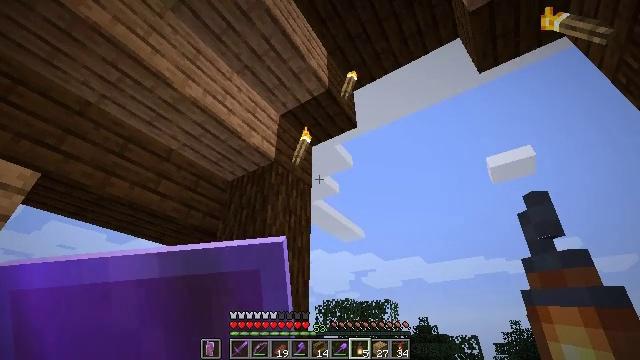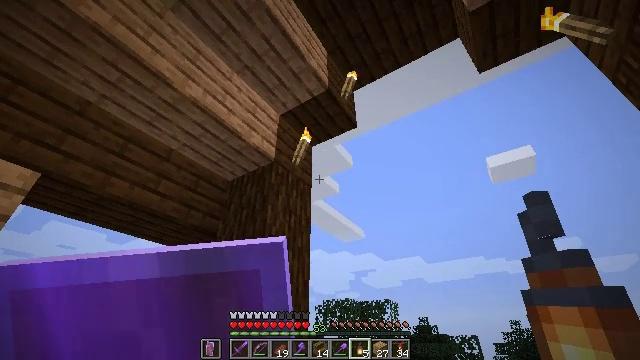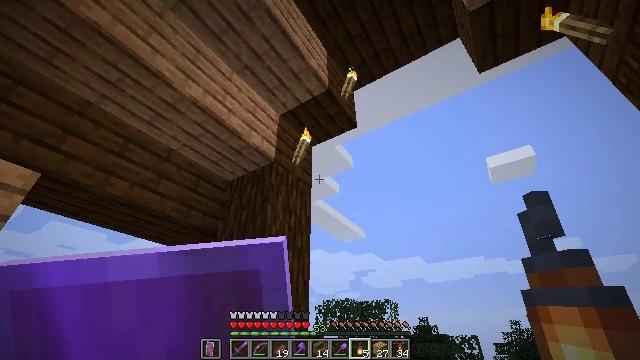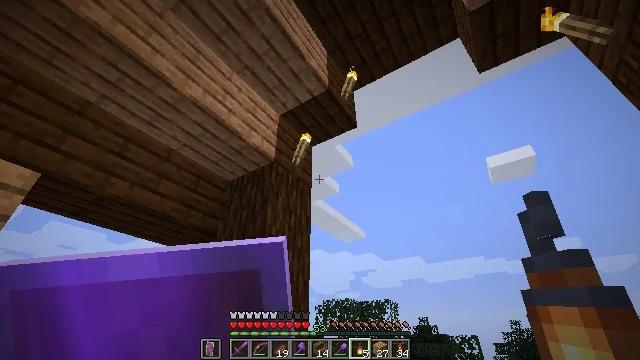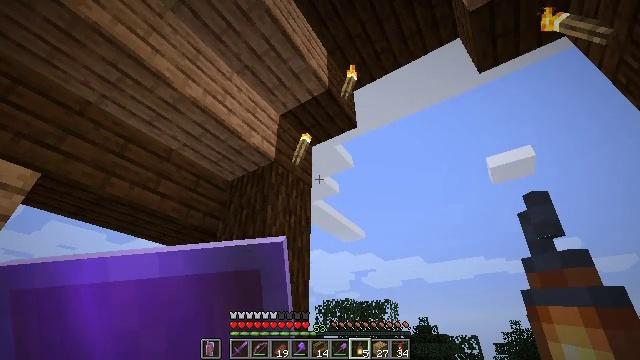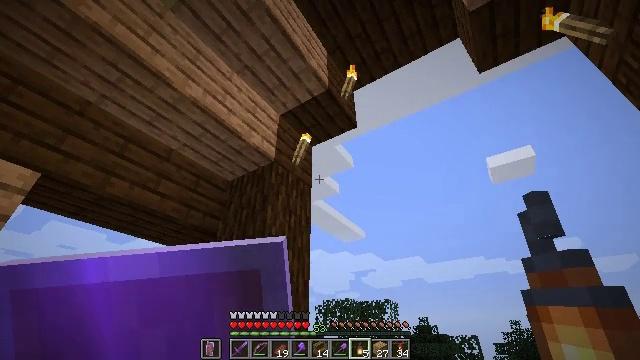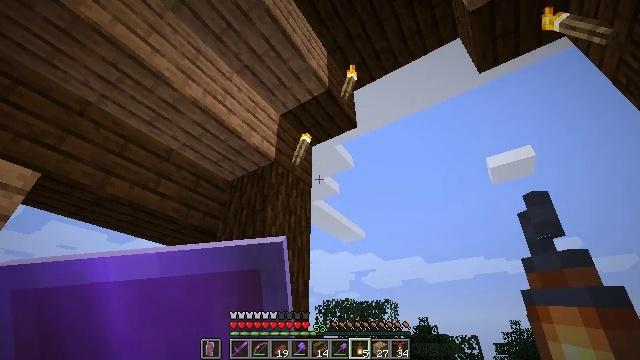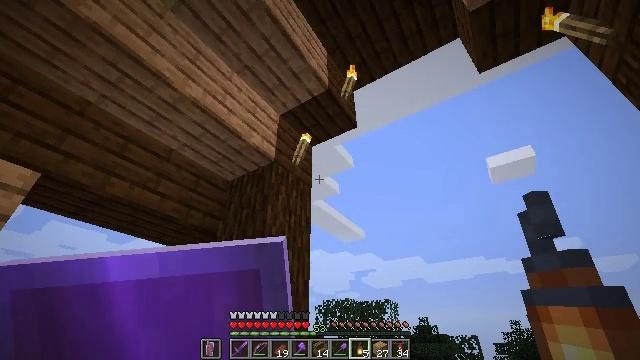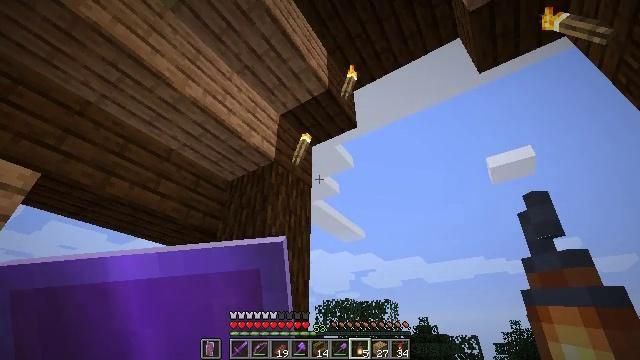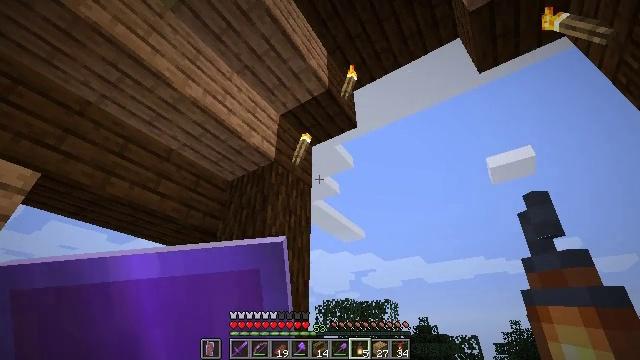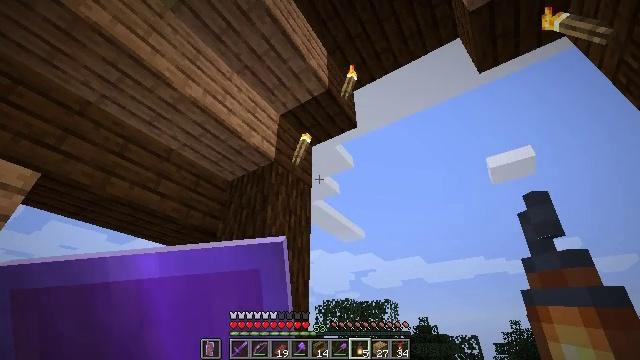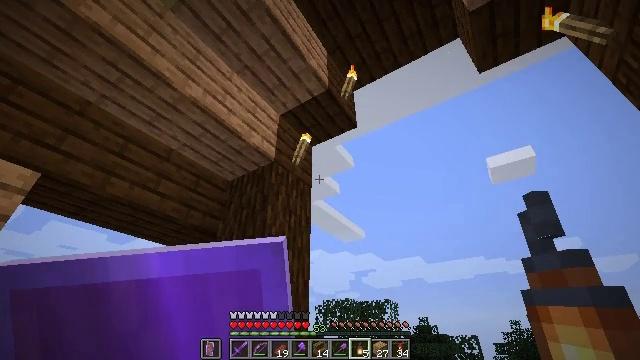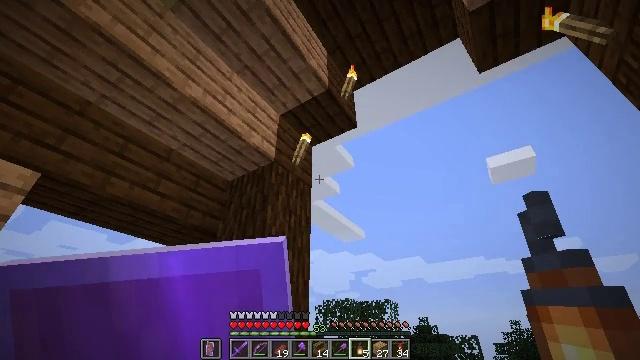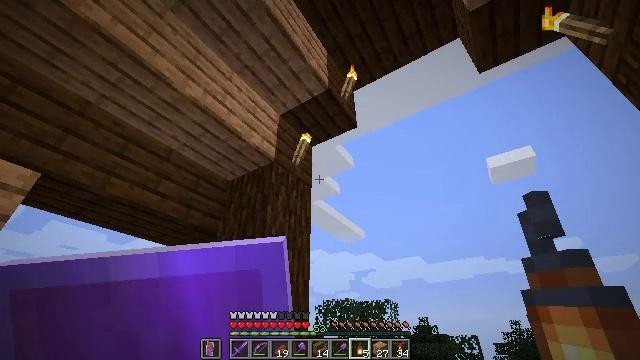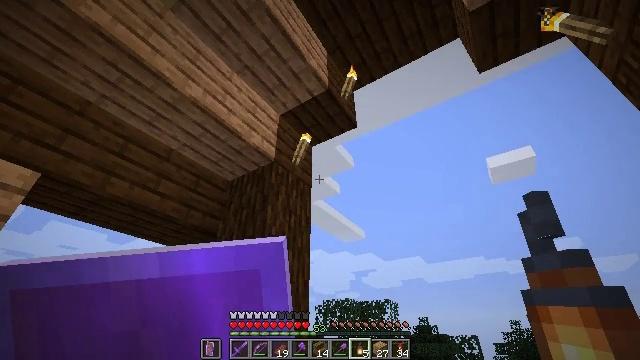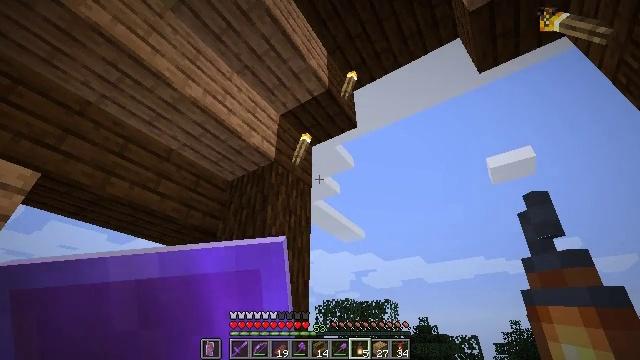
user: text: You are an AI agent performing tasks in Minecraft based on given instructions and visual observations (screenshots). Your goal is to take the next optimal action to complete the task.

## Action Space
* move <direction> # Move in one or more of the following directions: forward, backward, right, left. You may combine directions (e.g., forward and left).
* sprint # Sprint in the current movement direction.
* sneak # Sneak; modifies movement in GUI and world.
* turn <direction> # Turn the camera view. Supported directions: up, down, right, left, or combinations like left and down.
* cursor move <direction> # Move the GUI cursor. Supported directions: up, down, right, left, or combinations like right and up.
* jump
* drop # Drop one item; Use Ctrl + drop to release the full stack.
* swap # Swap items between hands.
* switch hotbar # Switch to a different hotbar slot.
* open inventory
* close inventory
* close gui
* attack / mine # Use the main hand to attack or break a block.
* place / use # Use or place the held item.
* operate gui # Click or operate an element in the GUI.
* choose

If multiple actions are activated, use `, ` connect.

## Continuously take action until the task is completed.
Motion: motion action
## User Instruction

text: Attack the crafting table to break it.
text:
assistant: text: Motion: no_op
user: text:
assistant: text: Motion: no_op
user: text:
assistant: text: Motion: no_op
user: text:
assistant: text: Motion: no_op
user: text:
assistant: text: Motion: no_op
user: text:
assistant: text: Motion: no_op
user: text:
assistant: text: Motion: no_op
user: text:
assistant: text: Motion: no_op
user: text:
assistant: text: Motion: no_op
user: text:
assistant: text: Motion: no_op
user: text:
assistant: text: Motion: no_op
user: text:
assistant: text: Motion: no_op
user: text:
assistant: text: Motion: no_op
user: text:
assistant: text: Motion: no_op
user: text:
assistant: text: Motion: no_op
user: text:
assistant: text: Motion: no_op
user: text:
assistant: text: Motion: no_op
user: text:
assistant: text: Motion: no_op
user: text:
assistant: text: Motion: no_op
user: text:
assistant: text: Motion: no_op
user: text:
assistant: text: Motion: no_op
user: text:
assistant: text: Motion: no_op
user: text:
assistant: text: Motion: turn right
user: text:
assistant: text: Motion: turn right and down
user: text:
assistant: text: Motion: turn right and down
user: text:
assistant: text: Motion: turn right and down
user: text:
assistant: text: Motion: turn right and down
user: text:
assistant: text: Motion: turn right and down
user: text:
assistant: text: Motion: move forward
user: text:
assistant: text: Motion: move forward